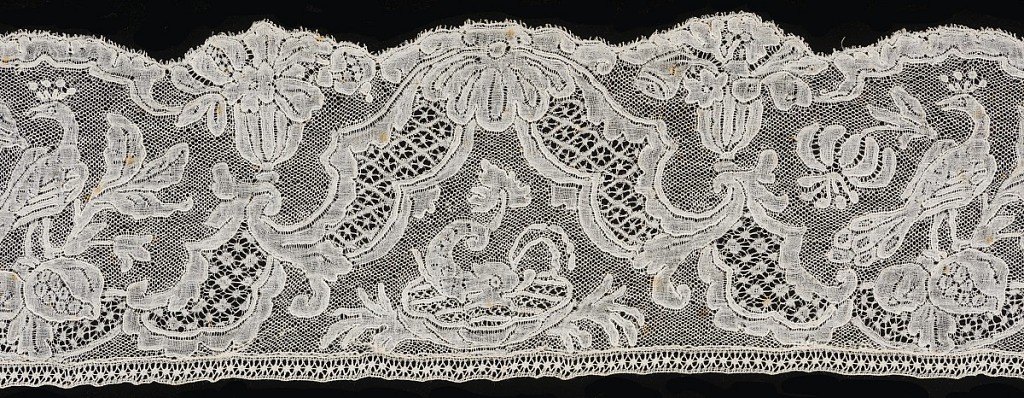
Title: Border
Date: mid-18th century
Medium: linen Technique: bobbin lace, Mechlin style
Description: Band of Mechlin lace with a scalloped border and pattern of foliage, peacocks, dolphins and conventional vases with flowers separated by a scrolling border.